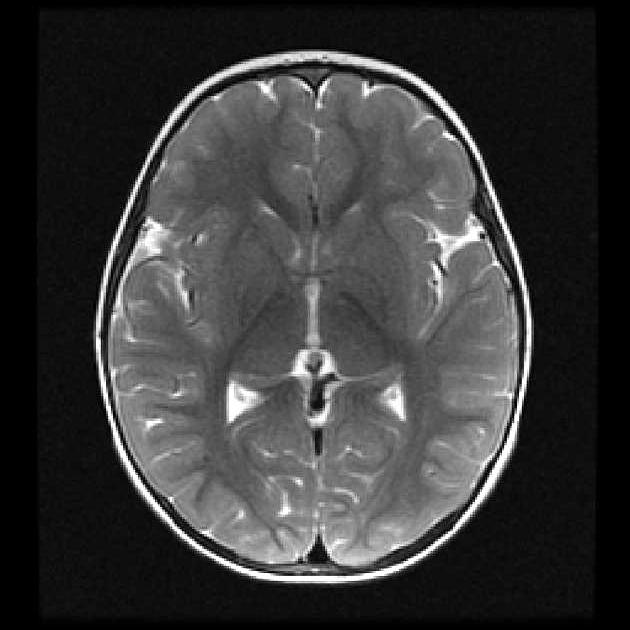
Label: notumor